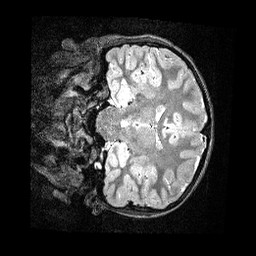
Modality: T2w
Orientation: coronal
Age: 9
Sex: male
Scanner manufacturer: siemens
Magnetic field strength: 3 T
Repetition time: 3.2 s
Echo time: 0.479 s